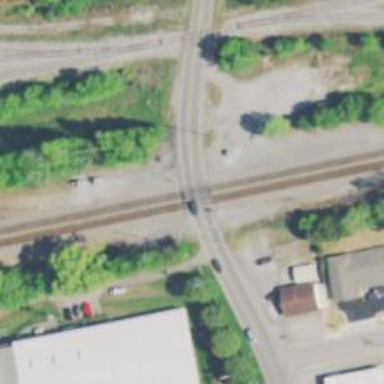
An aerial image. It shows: Level crossing with lights at the railway.